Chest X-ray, AP view. Patient: 40 years old, sex F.
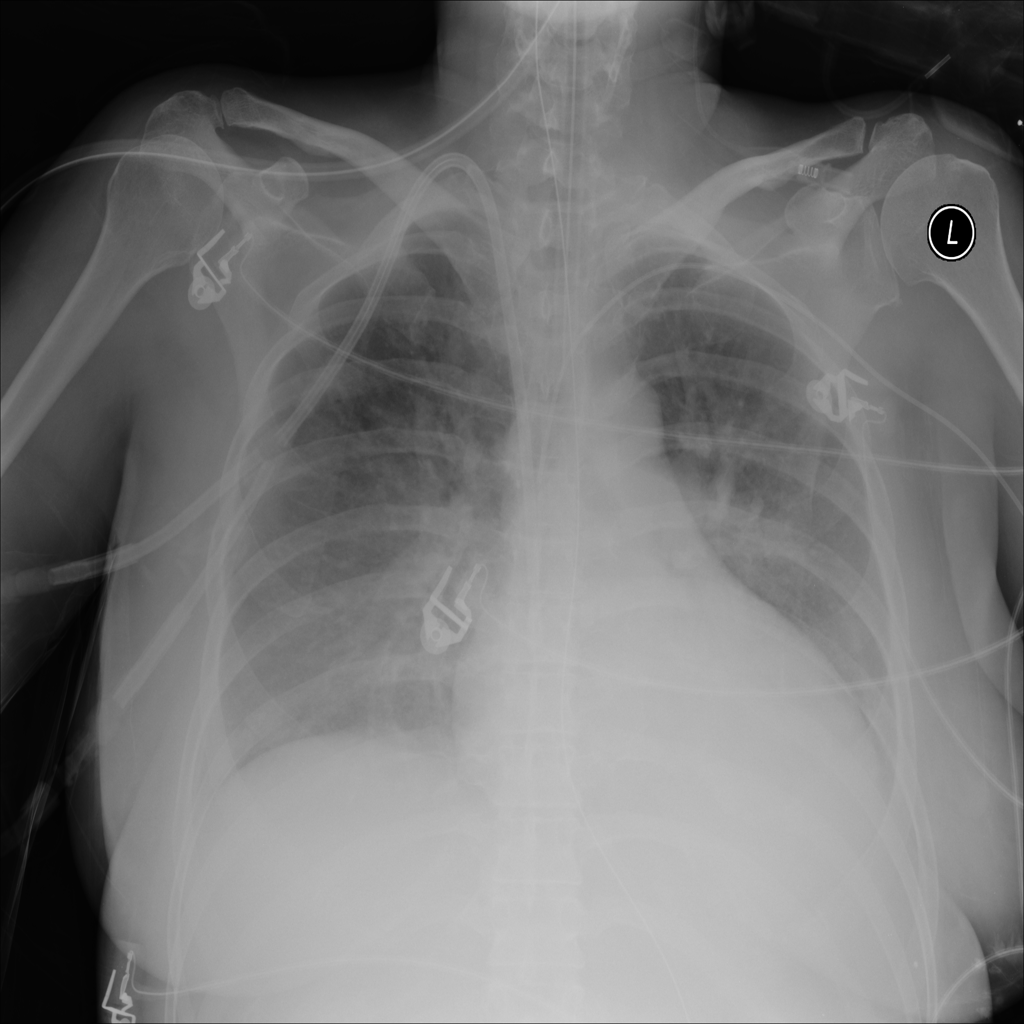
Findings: Edema, Effusion